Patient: sex M, age 42
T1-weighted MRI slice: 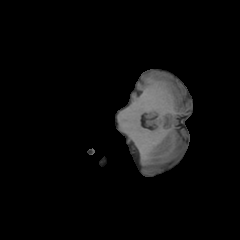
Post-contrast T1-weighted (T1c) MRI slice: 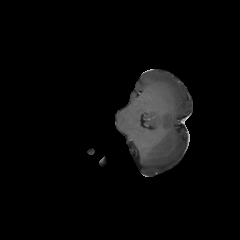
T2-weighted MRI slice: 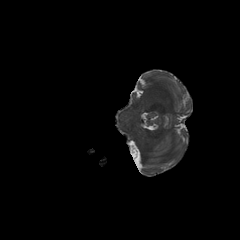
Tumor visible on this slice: no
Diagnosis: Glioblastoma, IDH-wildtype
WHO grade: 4